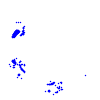
Particle: proton